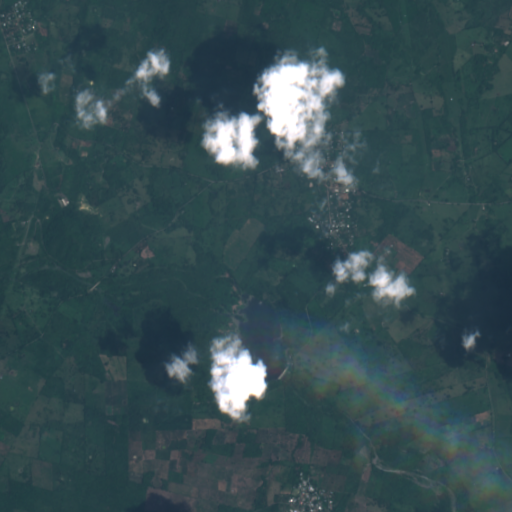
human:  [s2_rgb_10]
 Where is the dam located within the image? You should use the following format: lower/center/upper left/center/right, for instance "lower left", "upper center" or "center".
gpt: The dam is located in the lower center of the image.
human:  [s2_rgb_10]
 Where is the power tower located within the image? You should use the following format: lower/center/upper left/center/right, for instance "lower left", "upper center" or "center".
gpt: There is no power tower in the image.